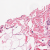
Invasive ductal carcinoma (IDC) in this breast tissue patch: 0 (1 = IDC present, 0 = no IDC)